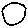
Label: circle